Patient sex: F
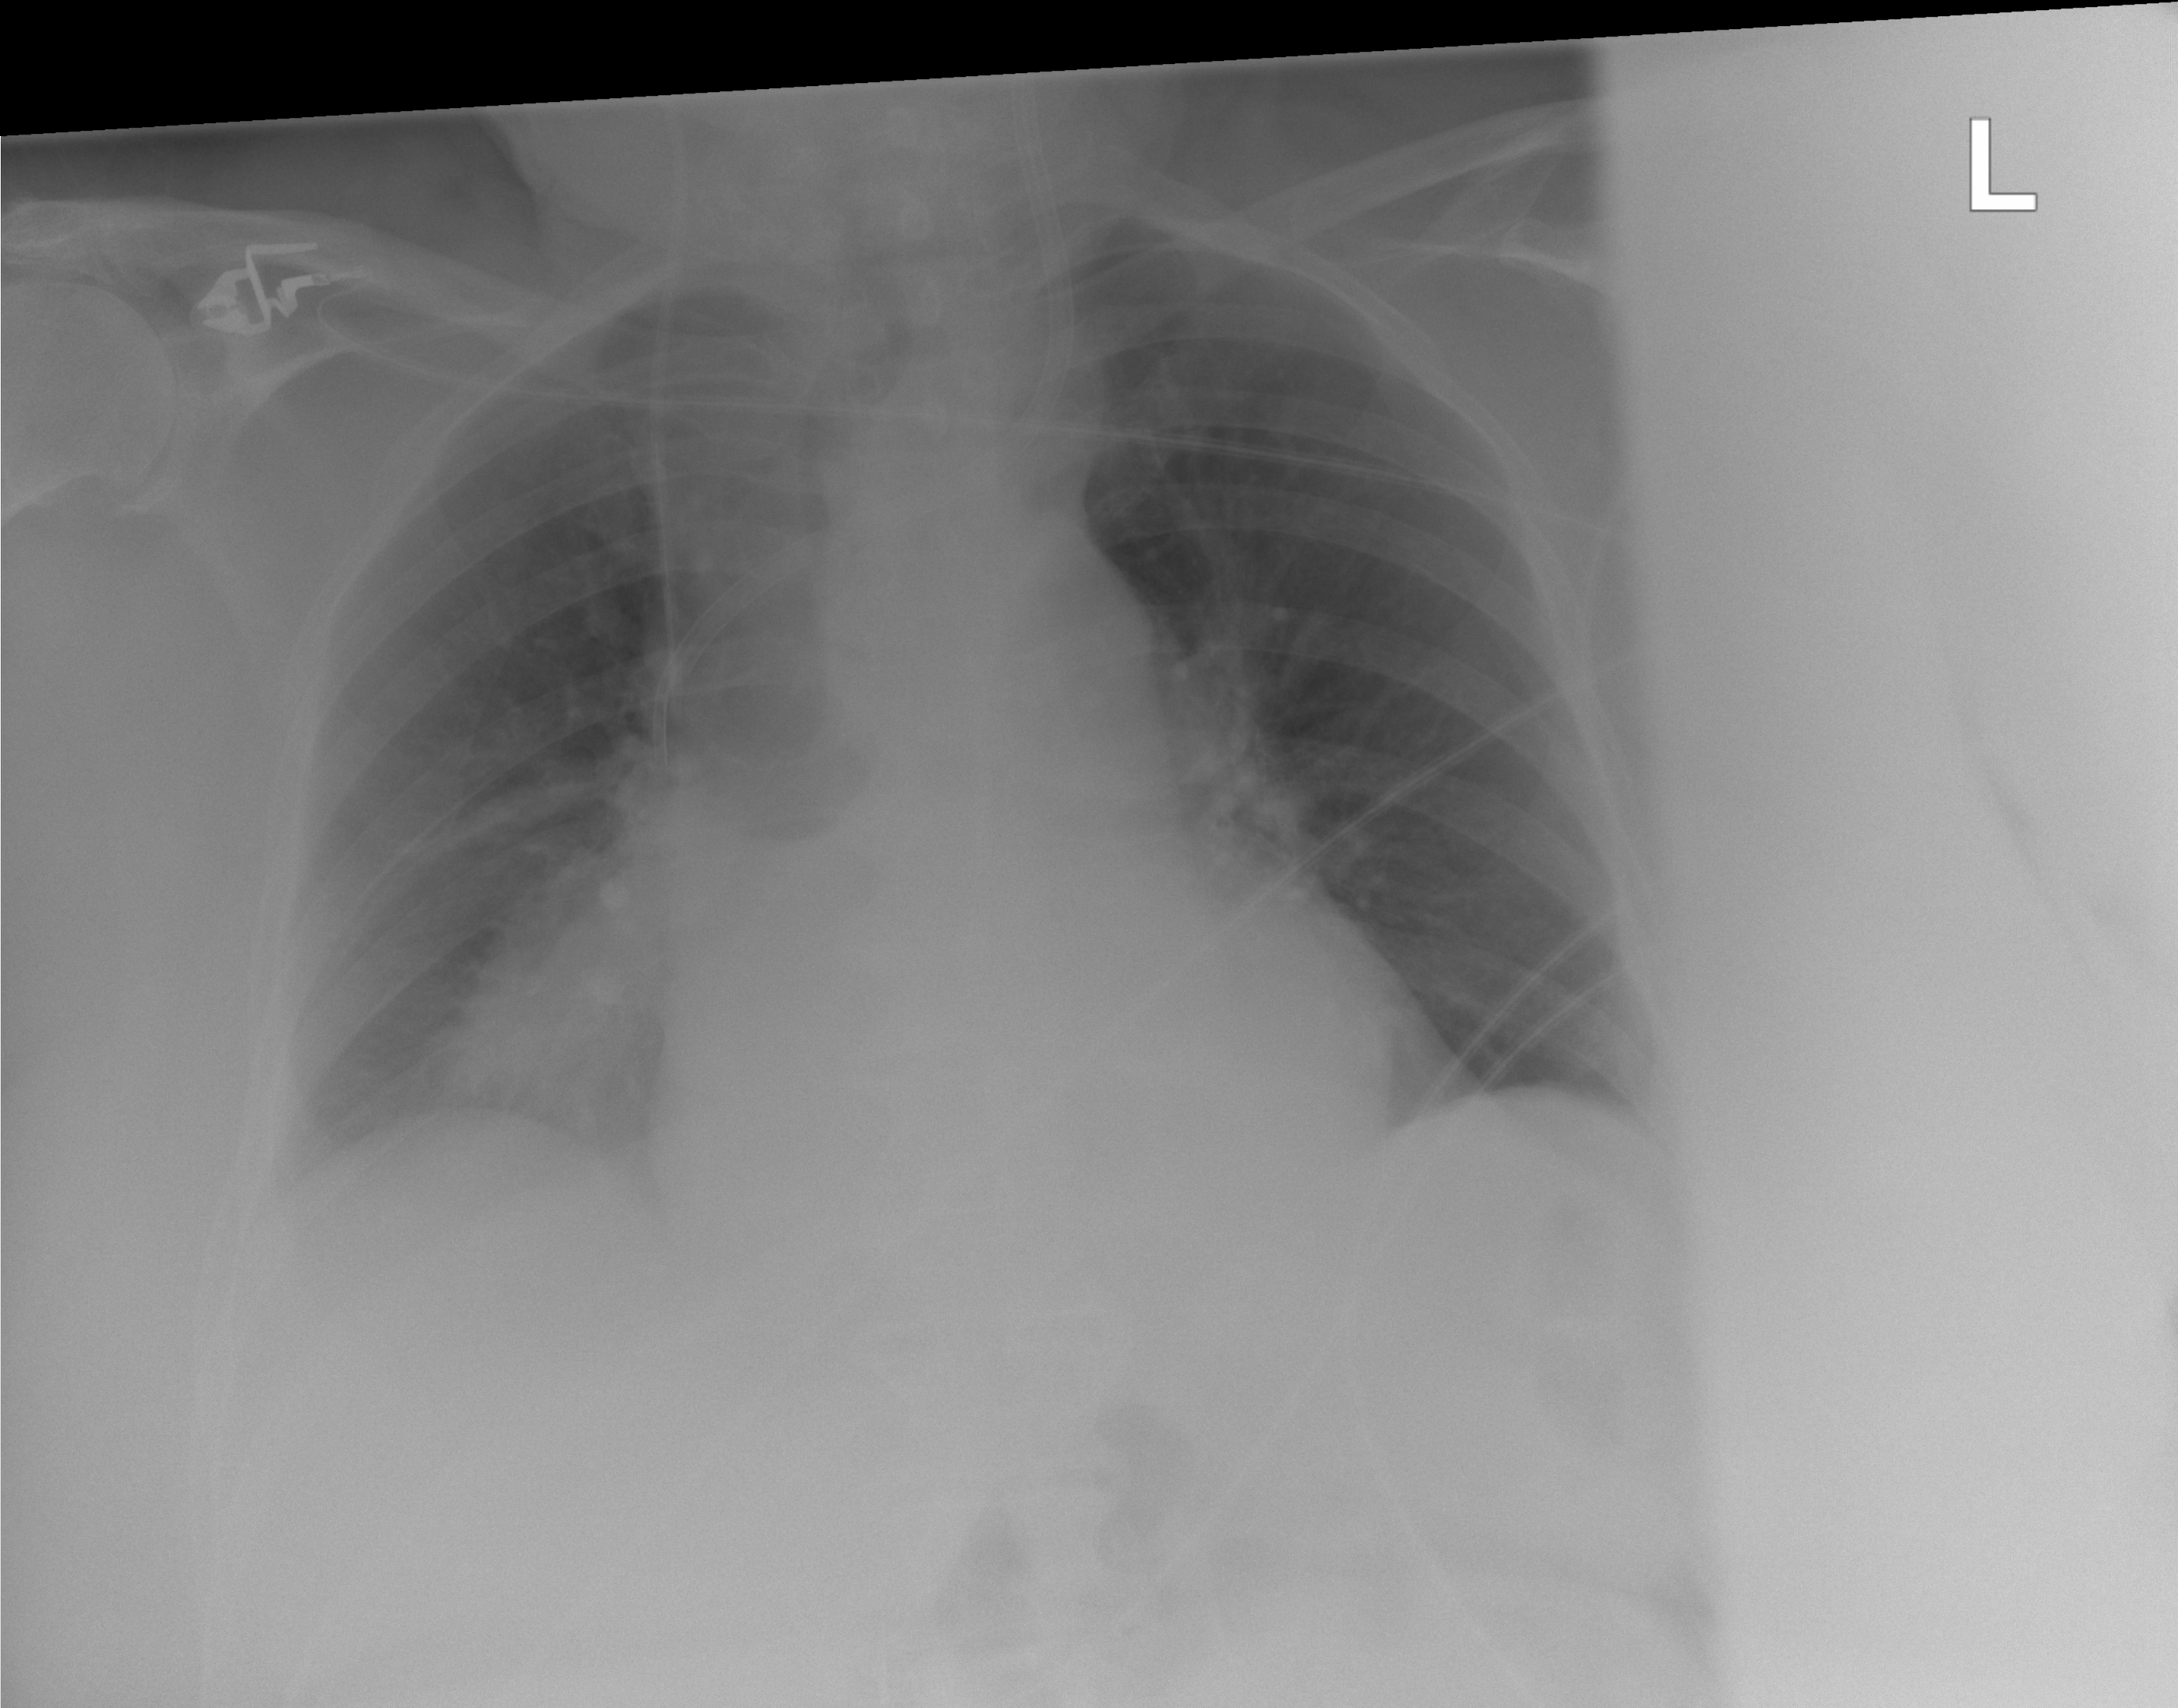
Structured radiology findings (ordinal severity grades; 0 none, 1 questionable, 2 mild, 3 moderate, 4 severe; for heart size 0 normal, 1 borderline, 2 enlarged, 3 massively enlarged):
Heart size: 1
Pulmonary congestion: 0
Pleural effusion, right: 0
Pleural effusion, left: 0
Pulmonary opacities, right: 0
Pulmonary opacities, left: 0
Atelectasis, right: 2
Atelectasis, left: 0